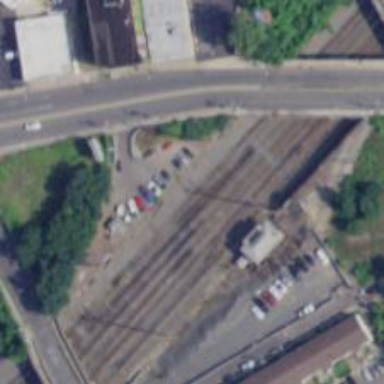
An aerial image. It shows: Electrified rail siding with contact line.